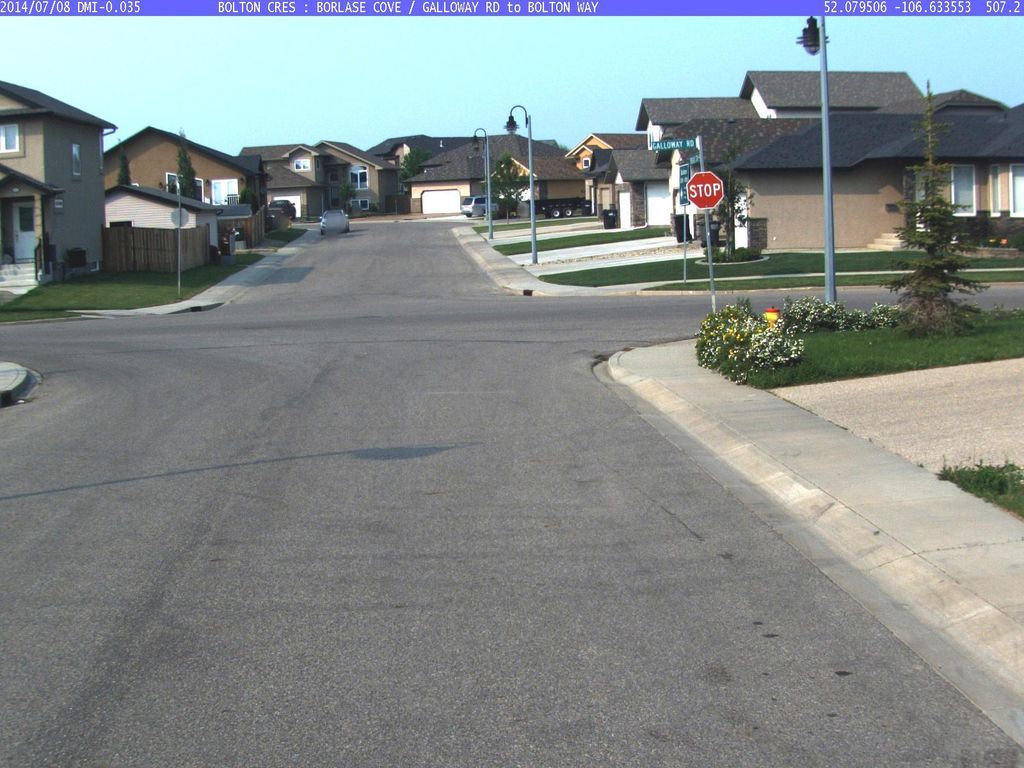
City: saskatoon